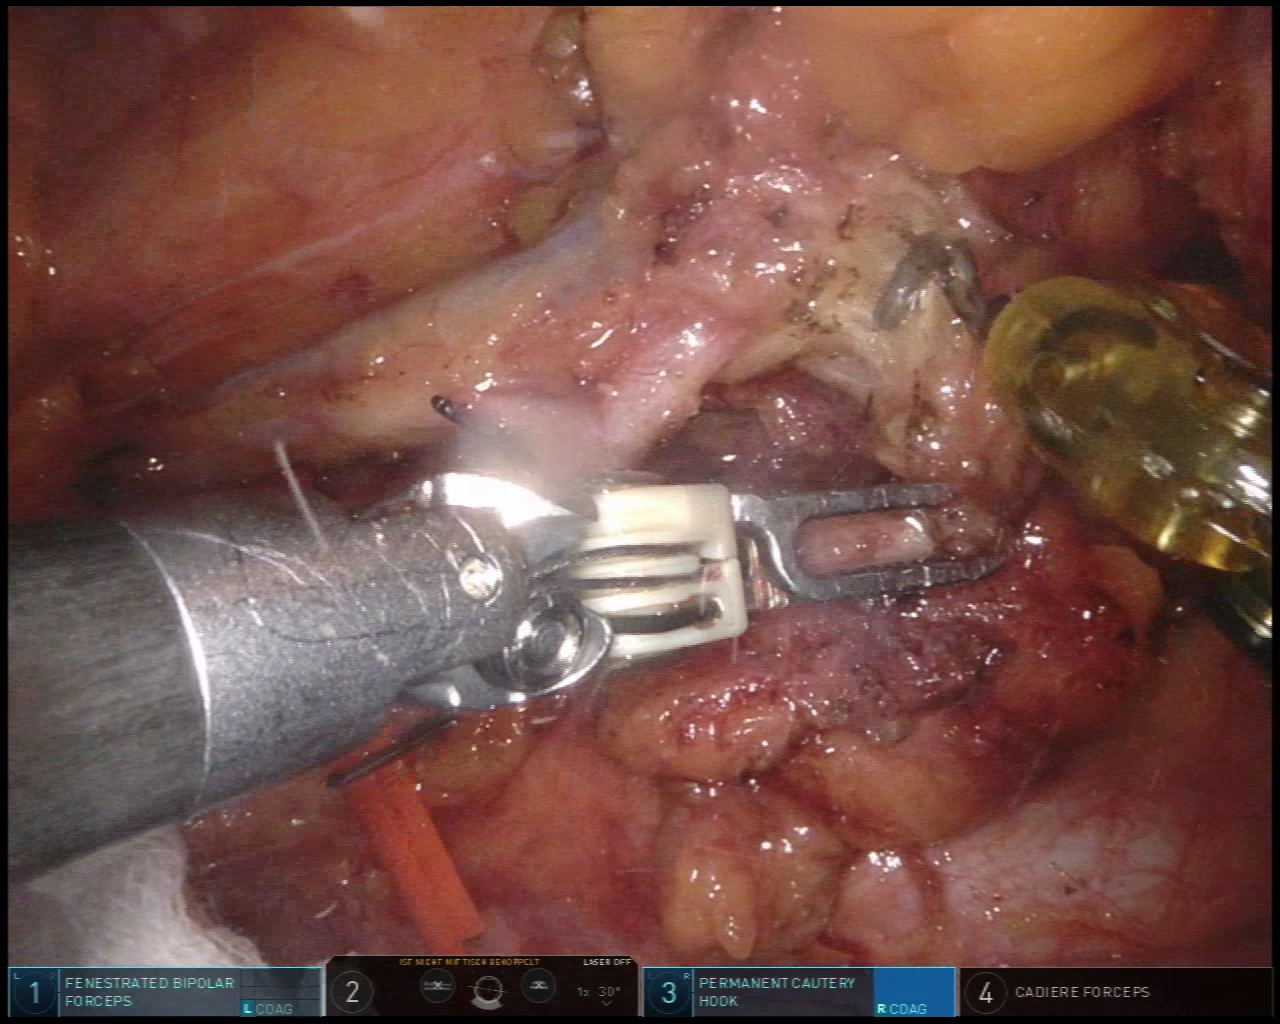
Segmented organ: intestinal_veins
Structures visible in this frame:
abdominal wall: no
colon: no
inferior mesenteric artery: yes
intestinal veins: yes
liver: no
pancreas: no
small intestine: no
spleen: no
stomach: no
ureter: no
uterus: no
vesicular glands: no